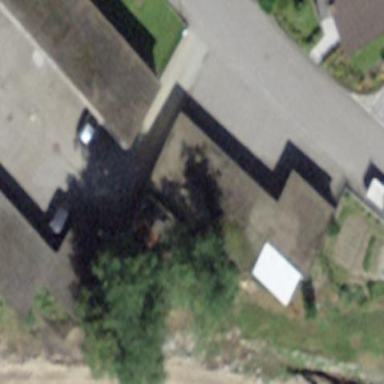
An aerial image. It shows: Group of garages.